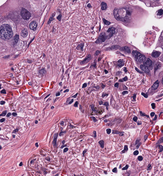
Tumor epithelial tissue: yes
Tumor-associated stroma tissue: yes
Normal tissue: no